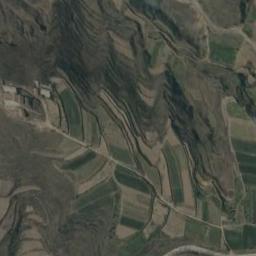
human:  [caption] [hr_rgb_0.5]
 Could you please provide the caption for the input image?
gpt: There are many green plants on the terrace .

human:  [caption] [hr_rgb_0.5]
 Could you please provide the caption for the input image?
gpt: There is a winding path between the terraces .

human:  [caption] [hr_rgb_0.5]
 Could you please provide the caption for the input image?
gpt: A large layer of brown and green mixed terraces with several winding narrow paths .

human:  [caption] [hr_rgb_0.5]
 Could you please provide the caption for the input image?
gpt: There are bare and green terrace .

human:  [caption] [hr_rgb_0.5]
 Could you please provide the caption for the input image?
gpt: There are many green terraces and some yellow ones .